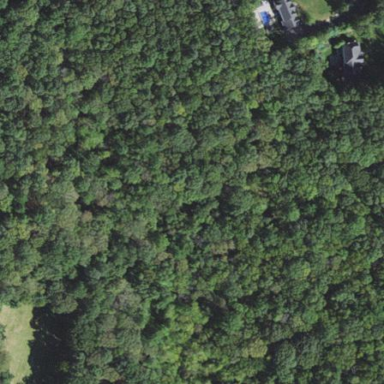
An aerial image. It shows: Existing preserved open space in the woodland.